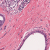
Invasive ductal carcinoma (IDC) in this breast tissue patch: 0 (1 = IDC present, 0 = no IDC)